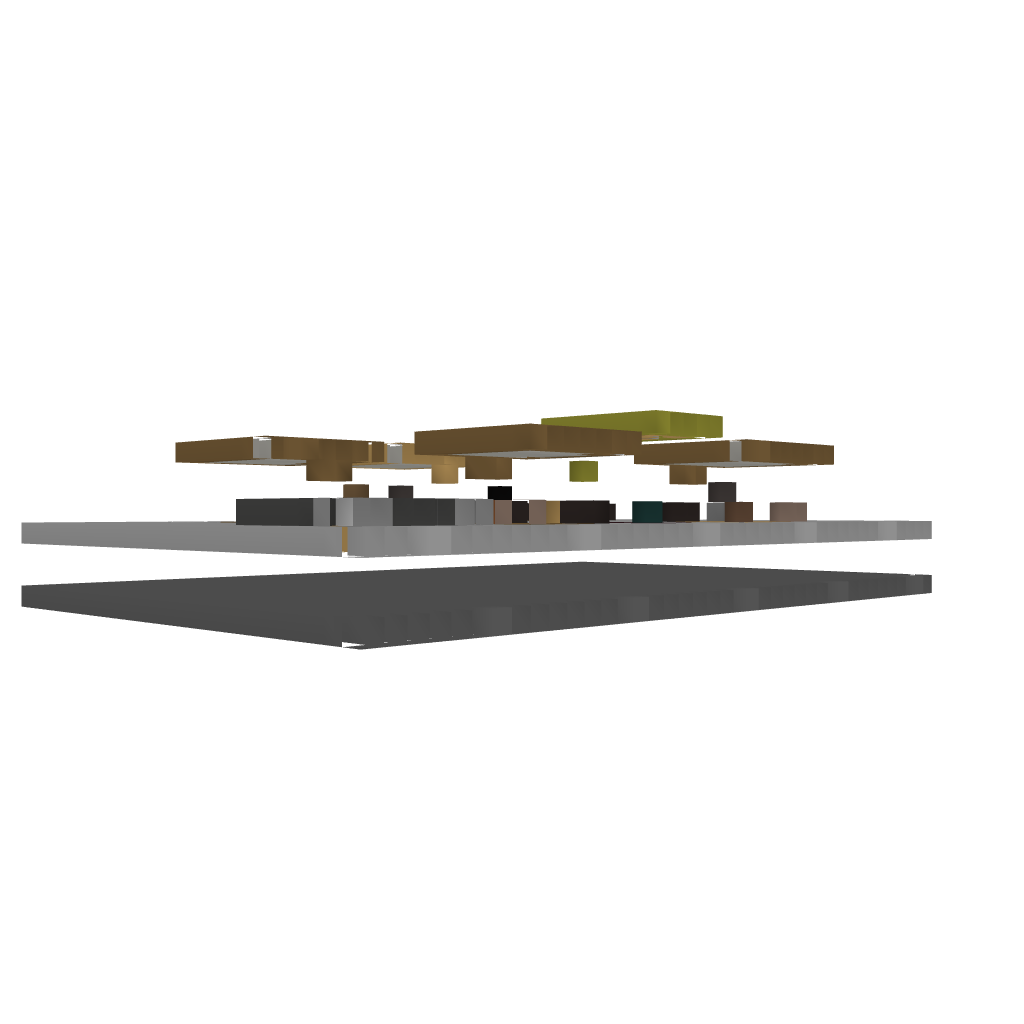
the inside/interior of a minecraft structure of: A small town